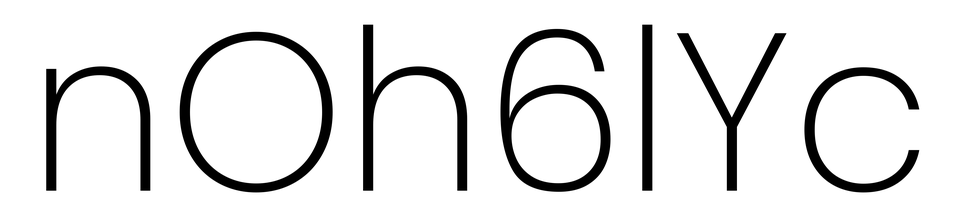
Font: Poppins-ExtraLight